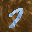
Label: 7